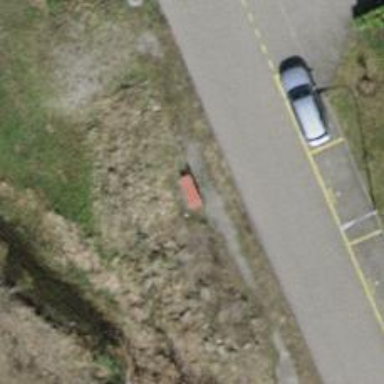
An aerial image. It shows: Red bench.